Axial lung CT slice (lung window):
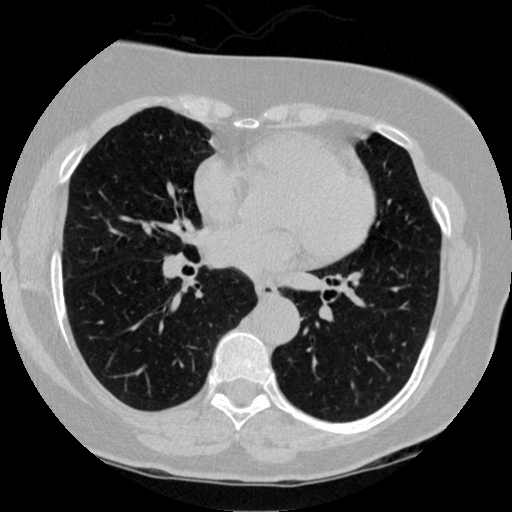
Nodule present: no